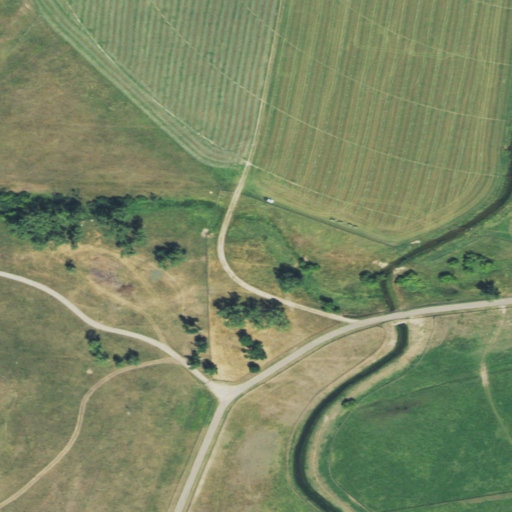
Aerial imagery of valley in Wyoming named Barr Draw containing grassland, pasture, shrub, open development, low intensity development, and medium intensity development